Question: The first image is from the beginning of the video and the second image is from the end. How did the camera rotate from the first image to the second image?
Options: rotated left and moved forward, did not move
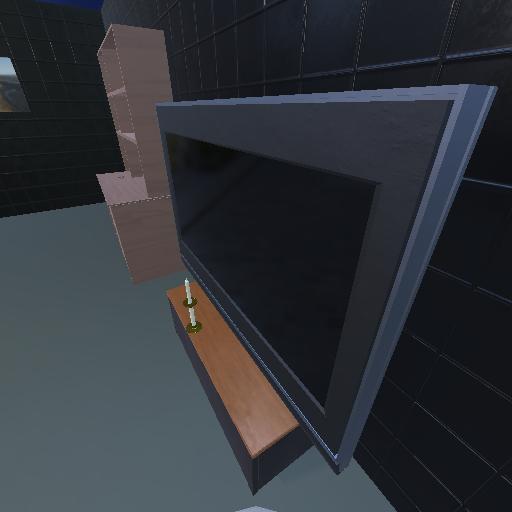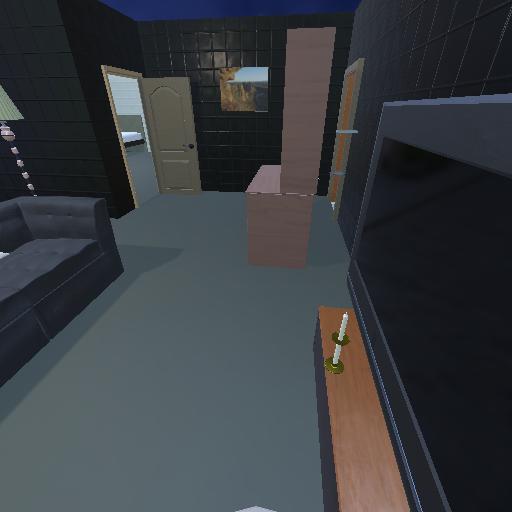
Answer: rotated left and moved forward